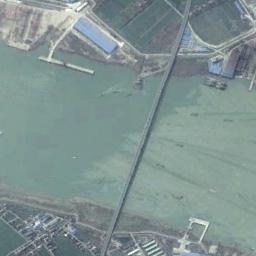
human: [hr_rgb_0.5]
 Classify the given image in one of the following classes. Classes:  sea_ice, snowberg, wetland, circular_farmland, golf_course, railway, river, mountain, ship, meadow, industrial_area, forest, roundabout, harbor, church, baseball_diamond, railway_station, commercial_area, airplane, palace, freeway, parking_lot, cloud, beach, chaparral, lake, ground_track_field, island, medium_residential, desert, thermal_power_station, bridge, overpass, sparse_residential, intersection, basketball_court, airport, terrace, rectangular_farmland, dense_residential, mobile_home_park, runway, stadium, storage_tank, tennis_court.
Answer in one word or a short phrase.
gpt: bridge